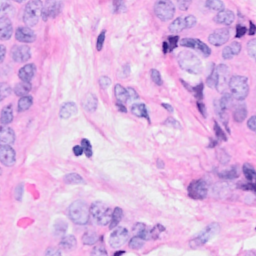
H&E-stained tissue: Breast